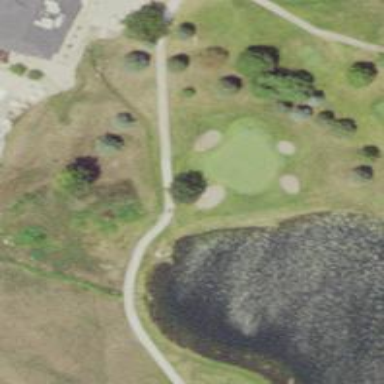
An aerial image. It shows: Path for both road and golf.